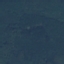
Label: Forest